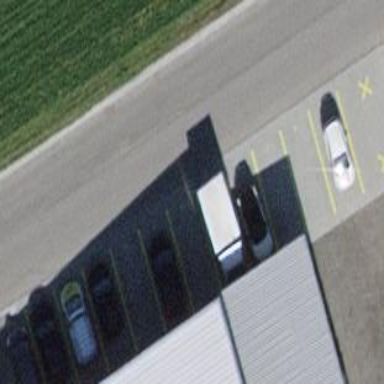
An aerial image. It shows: Parking area with surface.